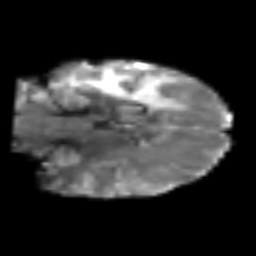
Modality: T2w
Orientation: coronal
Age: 44
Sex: female
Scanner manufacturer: siemens
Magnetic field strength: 3 T
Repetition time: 6.1 s
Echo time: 0.101 s